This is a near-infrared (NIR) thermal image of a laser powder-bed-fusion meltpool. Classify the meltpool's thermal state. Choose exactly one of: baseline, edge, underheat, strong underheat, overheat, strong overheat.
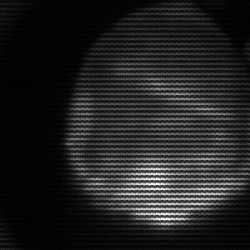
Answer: edge